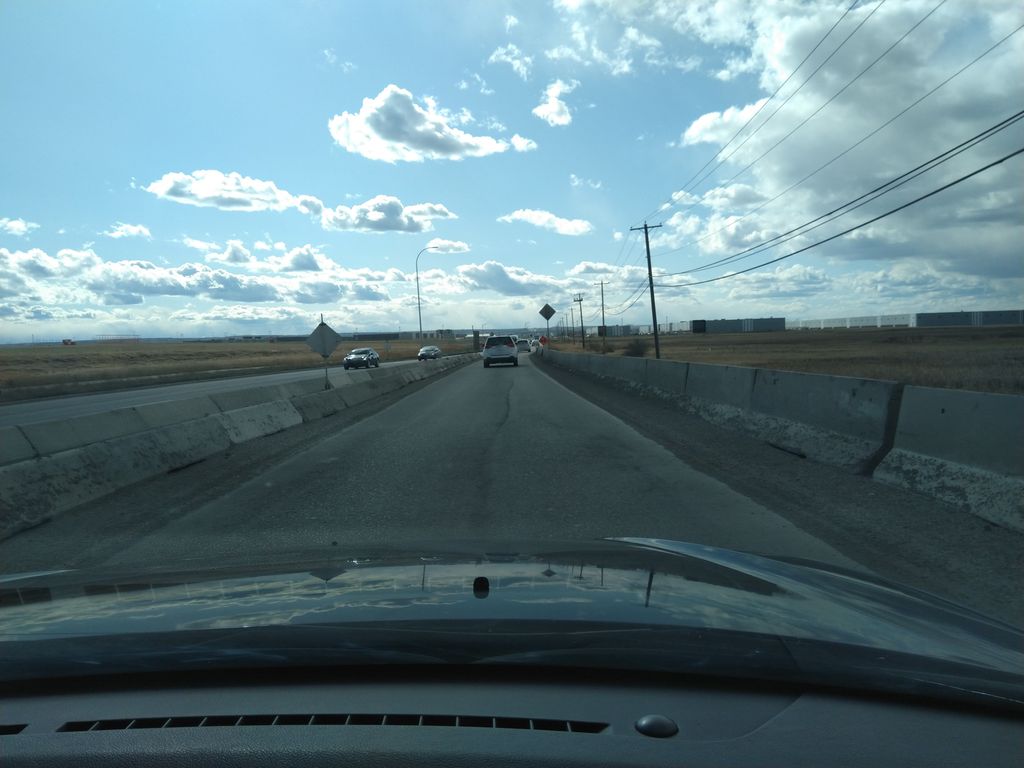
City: calgary